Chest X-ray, PA view. Patient: 46 years old, sex F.
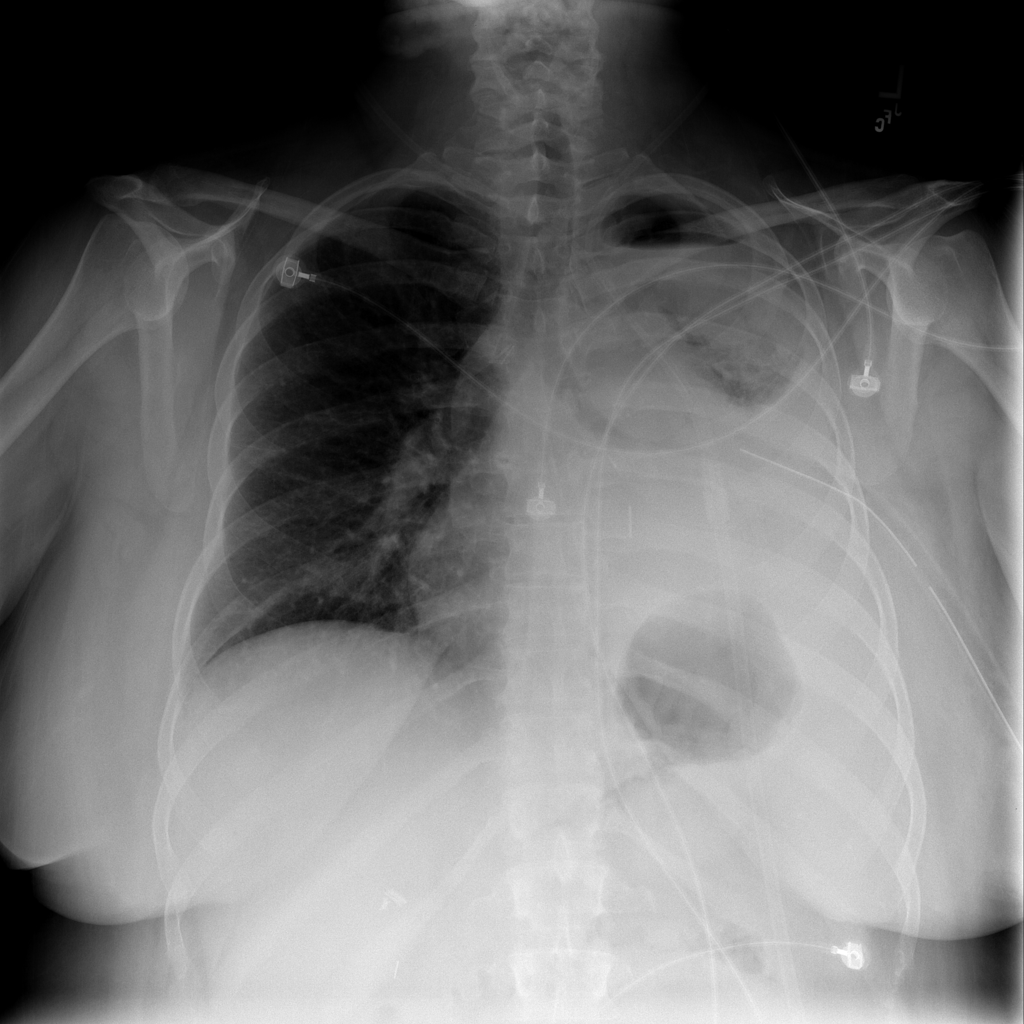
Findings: No Finding